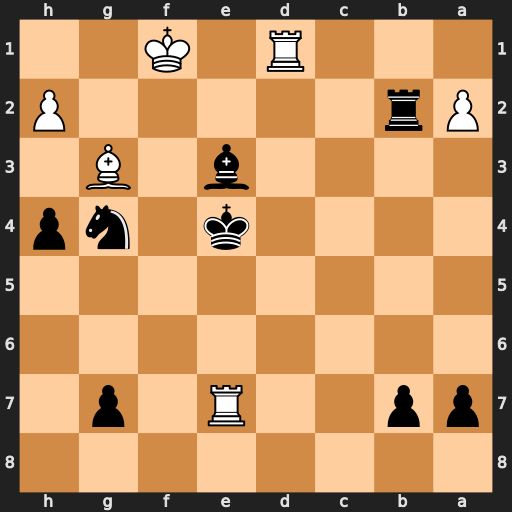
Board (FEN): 8/pp2R1p1/8/8/4k1np/4b1B1/Pr5P/3R1K2
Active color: b
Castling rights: -
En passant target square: -
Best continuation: Kf3 Rf7+ Nf6